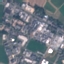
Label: Industrial